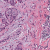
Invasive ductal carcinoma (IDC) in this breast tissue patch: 1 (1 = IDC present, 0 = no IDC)